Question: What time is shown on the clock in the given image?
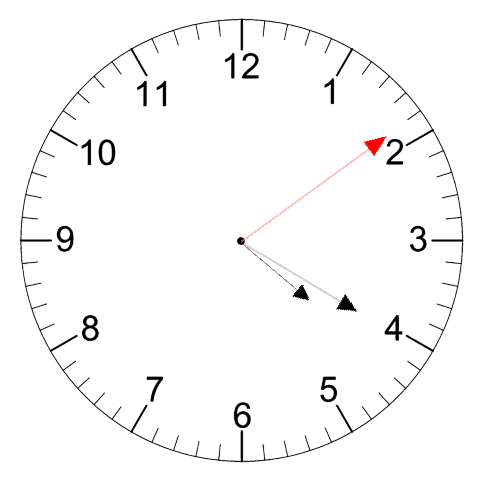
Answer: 04:20:09